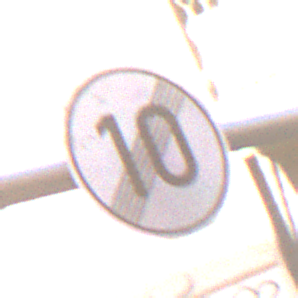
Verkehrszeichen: EndeGeschwindigkeit10
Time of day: MorningAfternoon
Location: Outdoor (Urban)
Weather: Clear
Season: NotSpecified
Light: Natural